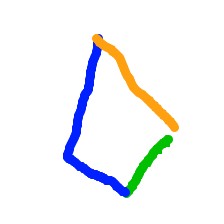
Shape: kite